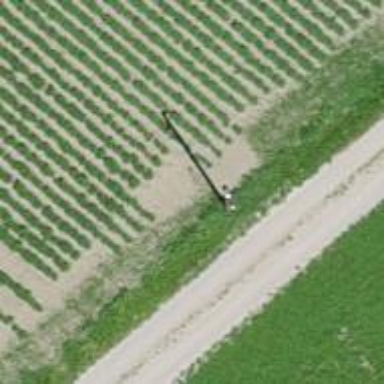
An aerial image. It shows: Power pole.